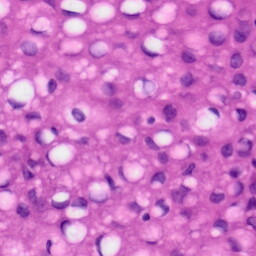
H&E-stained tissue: Tonsil